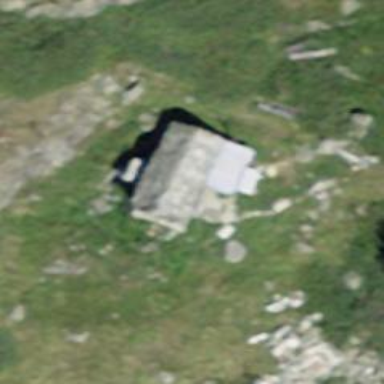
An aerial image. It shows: Wilderness hut for tourism.